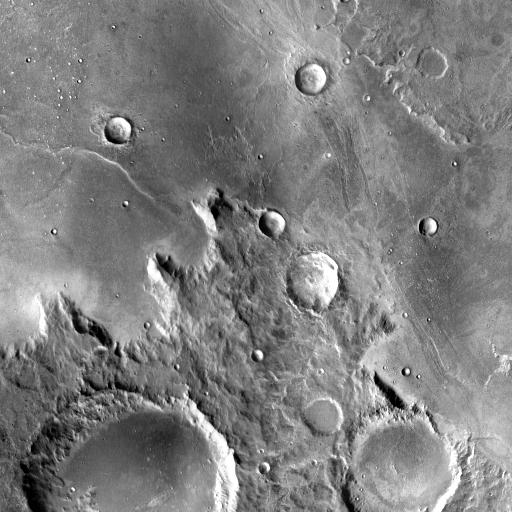
Crater classes present: Background, Other, Layered, Buried